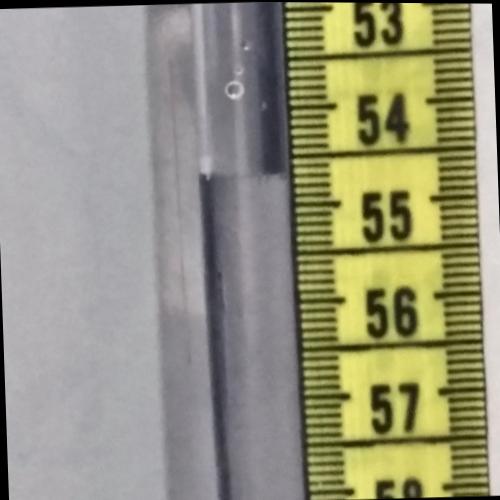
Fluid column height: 54.7 cm